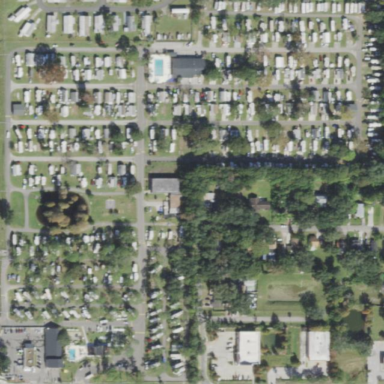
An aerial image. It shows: Caravan site for tourism.